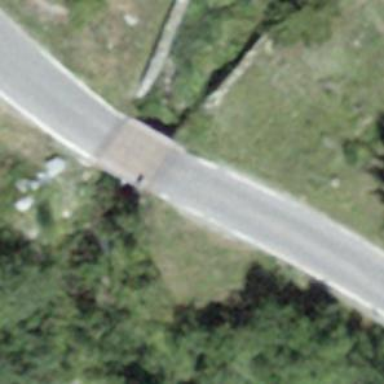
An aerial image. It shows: Tertiary road with bridge.